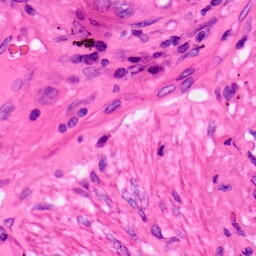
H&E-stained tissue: Lung